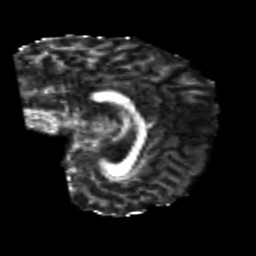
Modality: FA
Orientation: sagittal
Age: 24
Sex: female
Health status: healthy
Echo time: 0.074 s